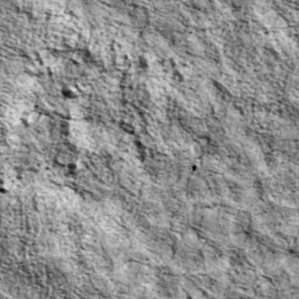
Label: non_frost